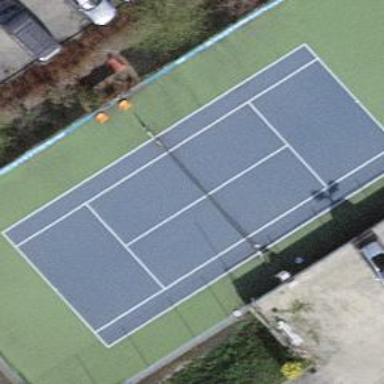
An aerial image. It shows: Tennis court on pitch designated for leisure land.